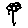
Label: flower